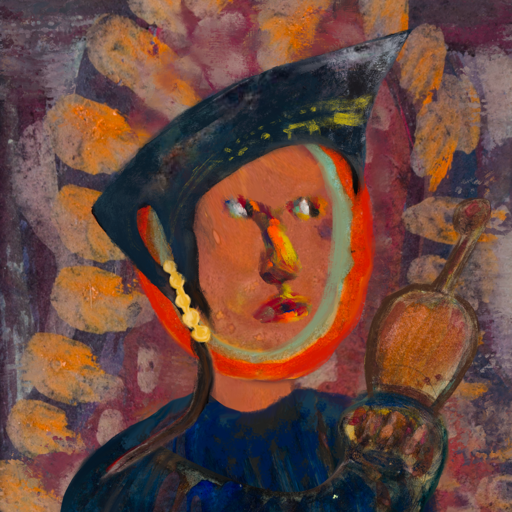
Background: Doll, Head And Neck Side: Mother_And_Son_Son, Face Side: An_Impression, Bust: Pipe, Hair Side: Sisters, Head Accessory: Irani, Second Necklace: Blank, Necklace: Blank, Baby: Blank